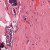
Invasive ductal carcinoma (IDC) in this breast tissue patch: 1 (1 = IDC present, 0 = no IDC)